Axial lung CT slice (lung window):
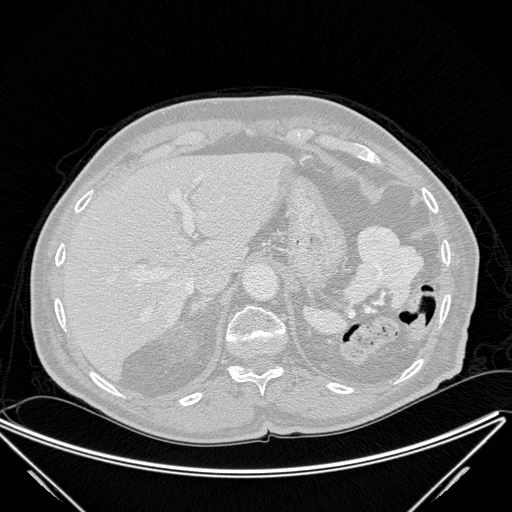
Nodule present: no